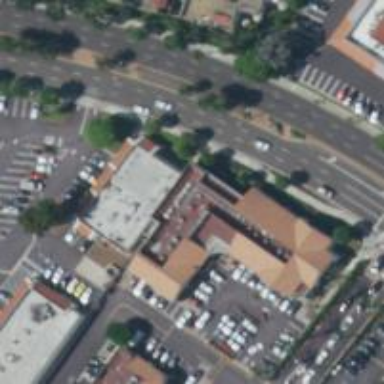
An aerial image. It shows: Supermarket.